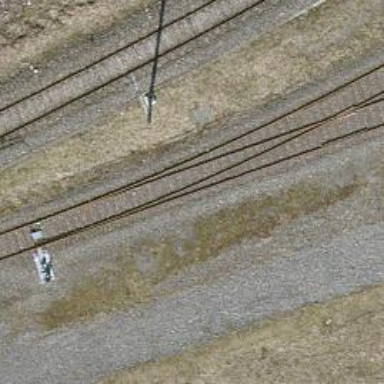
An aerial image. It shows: Single track railway in yard.